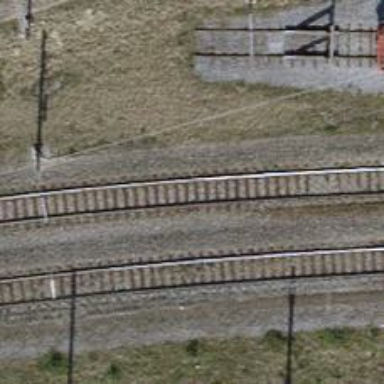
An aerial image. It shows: Rail siding with electrified contact lines.